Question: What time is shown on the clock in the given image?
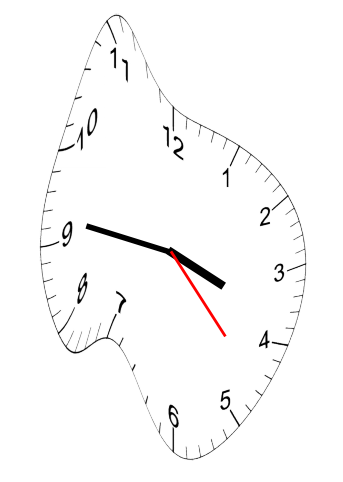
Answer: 03:46:23